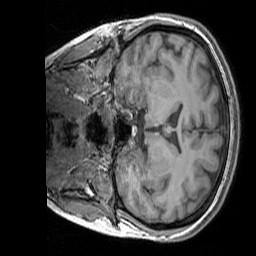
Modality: T1w
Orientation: coronal
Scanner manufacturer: siemens
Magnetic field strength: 3 T
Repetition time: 1.83 s
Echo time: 0.00303 s